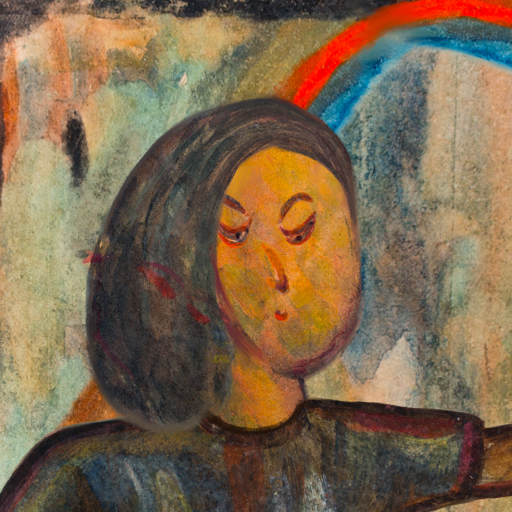
Background: Childish, Head And Neck Side: Gypsy_Mother, Face Side: Hypocrite, Bust: Mosgoul, Hair Side: Gypsy_Mother, Head Accessory: Blank, Second Necklace: Blank, Necklace: Blank, Baby: Blank